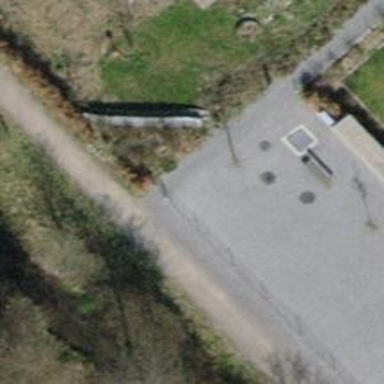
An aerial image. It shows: Gate.